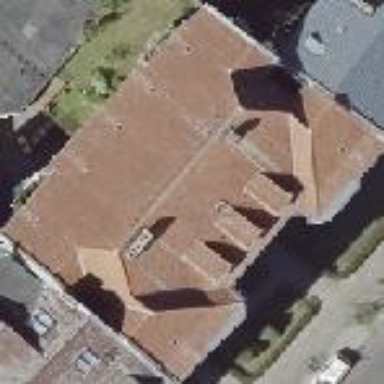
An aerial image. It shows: Apartment building with hipped roof.